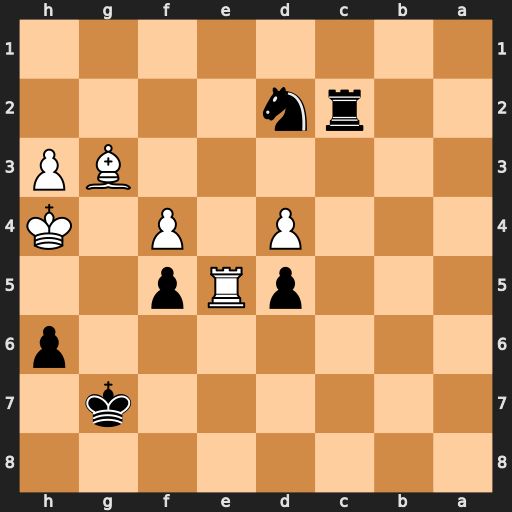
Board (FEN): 8/6k1/7p/3pRp2/3P1P1K/6BP/2rn4/8
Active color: b
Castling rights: -
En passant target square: -
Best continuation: Nf3+ Kh5 Nxe5